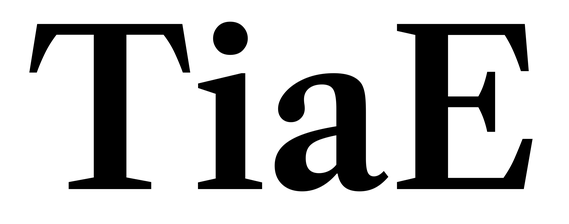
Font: LibreCaslonText_SemiBold